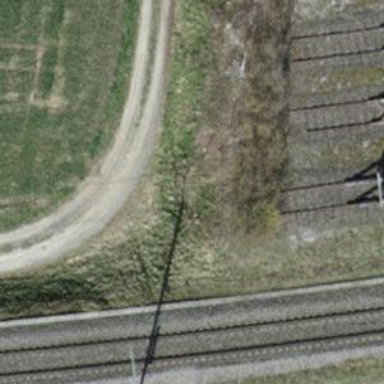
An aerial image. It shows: Track with pebblestone surface. The track type is grade2.